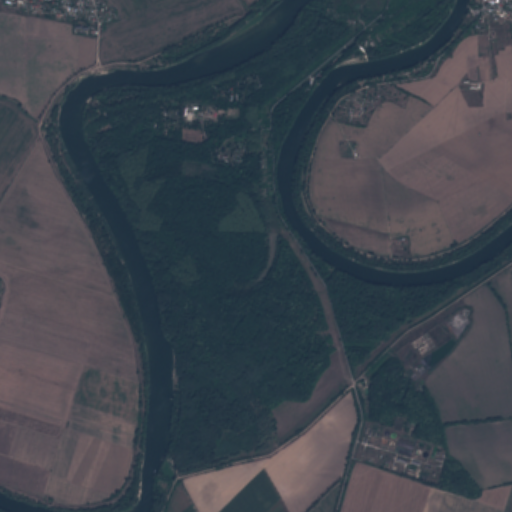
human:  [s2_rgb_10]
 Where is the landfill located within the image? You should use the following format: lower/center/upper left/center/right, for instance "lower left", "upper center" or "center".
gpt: The landfill is located in the upper left of the image.
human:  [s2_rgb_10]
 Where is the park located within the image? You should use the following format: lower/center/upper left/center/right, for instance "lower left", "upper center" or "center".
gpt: The park is located in the upper left of the image.
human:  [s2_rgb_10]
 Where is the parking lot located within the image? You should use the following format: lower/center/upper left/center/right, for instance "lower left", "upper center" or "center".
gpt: The parking lot is located in the center of the image.
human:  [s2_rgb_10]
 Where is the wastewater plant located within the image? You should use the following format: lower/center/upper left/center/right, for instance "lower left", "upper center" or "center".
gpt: The wastewater plant is located in the lower right of the image.
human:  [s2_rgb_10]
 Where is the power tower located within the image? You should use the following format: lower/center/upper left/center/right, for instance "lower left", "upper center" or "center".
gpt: There is no power tower in the image.